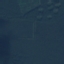
Land use / land cover class: Forest